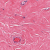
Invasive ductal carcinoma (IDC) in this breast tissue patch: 0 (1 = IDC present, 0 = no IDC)